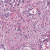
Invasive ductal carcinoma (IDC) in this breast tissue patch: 1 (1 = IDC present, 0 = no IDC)